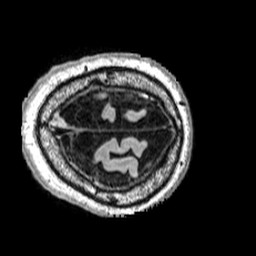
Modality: FLAIR
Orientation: axial
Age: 47
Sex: male
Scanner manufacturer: siemens
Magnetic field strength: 3 T
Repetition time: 5 s
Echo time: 0.387 s